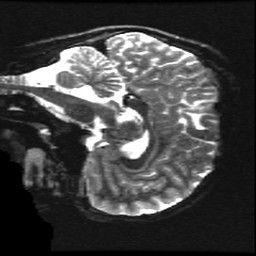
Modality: T2w
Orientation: sagittal
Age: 12
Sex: male
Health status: ill
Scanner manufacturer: ge
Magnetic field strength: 3 T
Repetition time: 7.5 s
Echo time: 0.1015 s